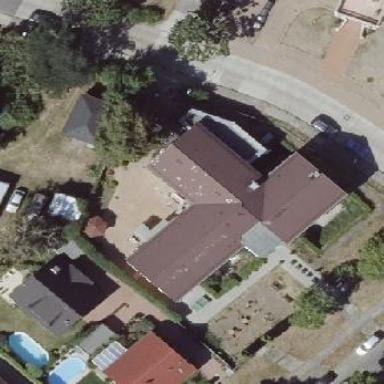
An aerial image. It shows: Civic building with gabled roof. It serves as community center.